Field crop: maize
Growth stage: 2
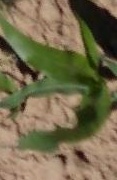
Species: maize